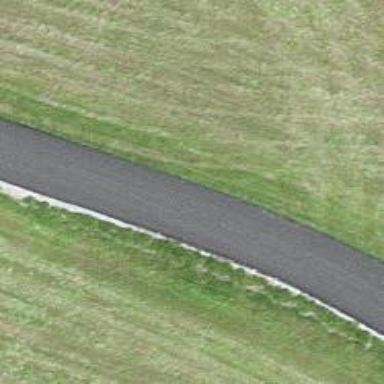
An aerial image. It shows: Unclassified road with smooth asphalt surface. The road has high-quality grade 1 tracktype.